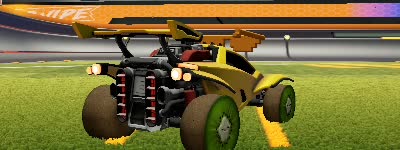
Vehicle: octane